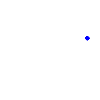
Particle: pion